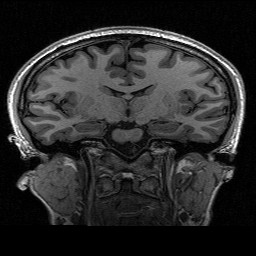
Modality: T1w
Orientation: sagittal